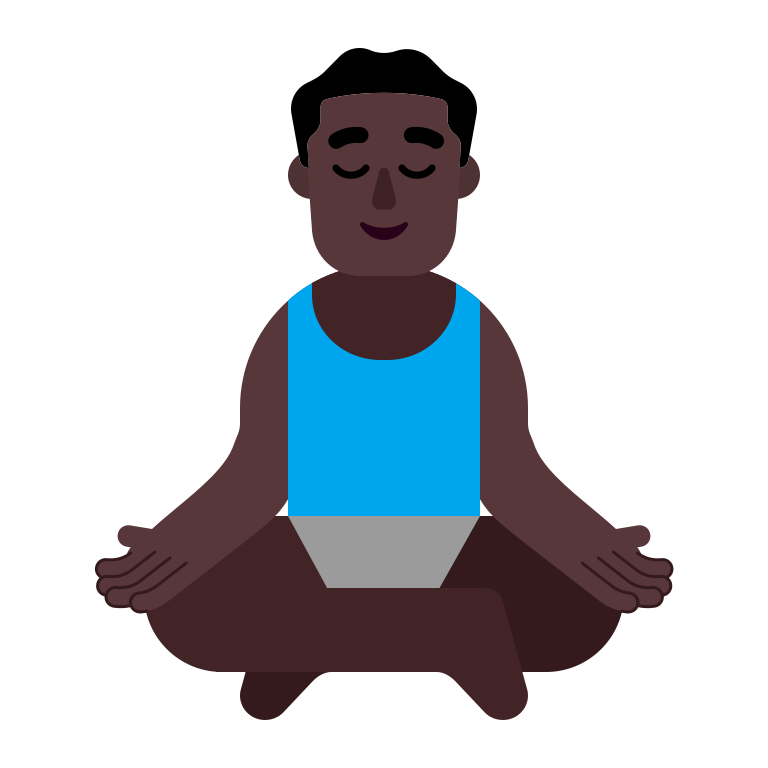
man in lotus position flat dark